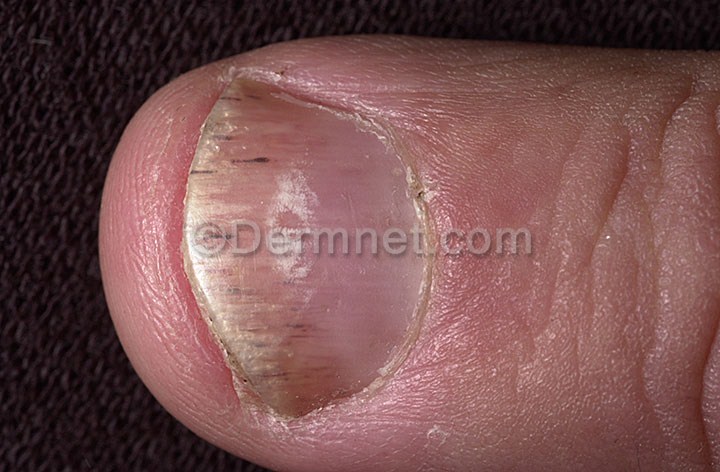
Disease: Nail Fungus and other Nail Disease